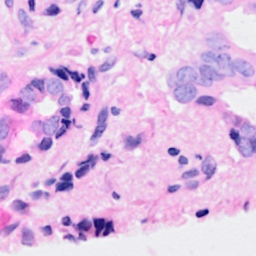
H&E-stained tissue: Breast